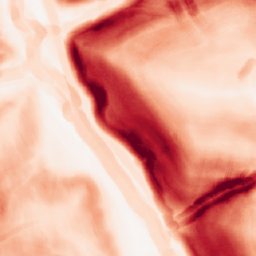
Category: morphological
Decomposition family: morphological_gradient
Decomposition parameters: size: 7
shape: disk
Upsampling method: nearest
Upsampling parameters: scale: 2
Upsampling scale: 2